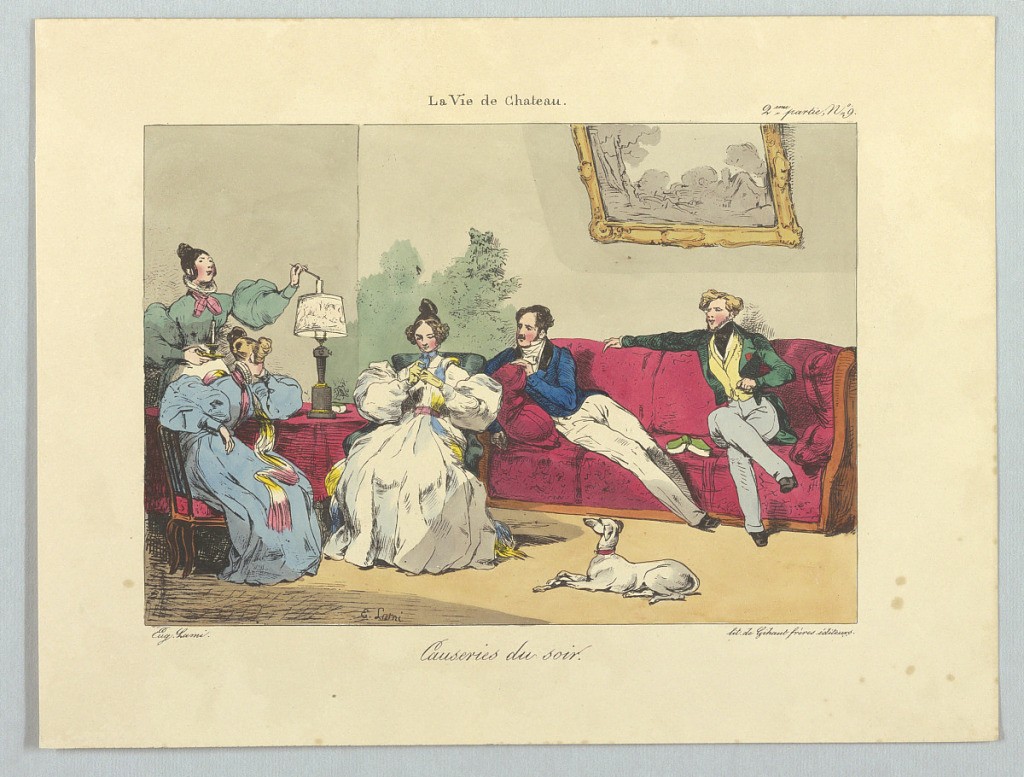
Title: Causeries du soir, from La vie de château
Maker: Gihaut Frères, French, 1815 - 1871
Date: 1832
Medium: Lithograph, brush and watercolor on paper
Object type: Print
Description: Two men on a scarlet couch, right, and two women in armchairs, left. A third woman lighting a candle, left. Title and artists' names below.